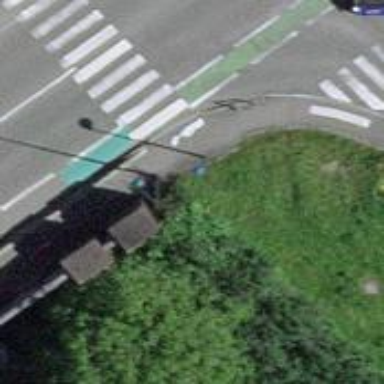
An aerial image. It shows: Paved cycleway bridge.